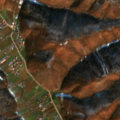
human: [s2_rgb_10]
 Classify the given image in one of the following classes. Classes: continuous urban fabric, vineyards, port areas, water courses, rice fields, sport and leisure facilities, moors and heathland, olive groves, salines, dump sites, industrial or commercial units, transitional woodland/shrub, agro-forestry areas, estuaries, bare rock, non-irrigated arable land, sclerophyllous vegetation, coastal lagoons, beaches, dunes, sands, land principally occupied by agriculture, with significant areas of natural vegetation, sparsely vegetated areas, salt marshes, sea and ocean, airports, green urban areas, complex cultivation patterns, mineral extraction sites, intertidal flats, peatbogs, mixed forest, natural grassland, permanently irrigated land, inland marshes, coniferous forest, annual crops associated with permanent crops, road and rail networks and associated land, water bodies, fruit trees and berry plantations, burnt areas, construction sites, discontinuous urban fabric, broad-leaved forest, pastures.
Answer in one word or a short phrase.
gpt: complex cultivation patterns, land principally occupied by agriculture, with significant areas of natural vegetation, broad-leaved forest